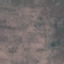
Land use / land cover class: HerbaceousVegetation